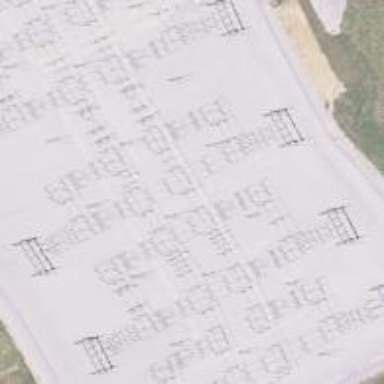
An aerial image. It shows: Switch used for power control.